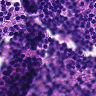
Metastatic tissue present: no